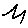
Label: zigzag